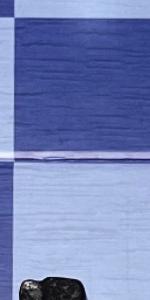
Label: Empty